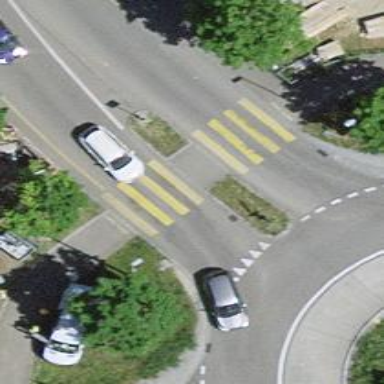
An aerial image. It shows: Uncontrolled zebra crossing on the road.